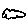
Label: cloud